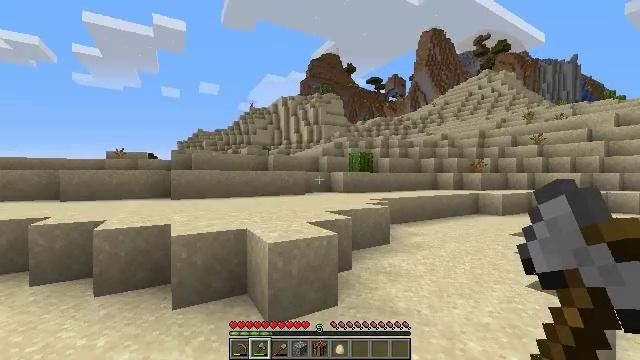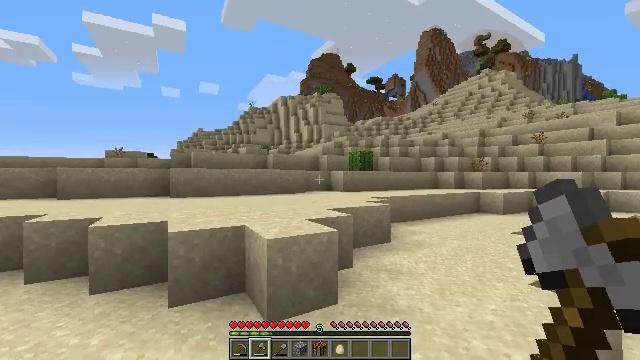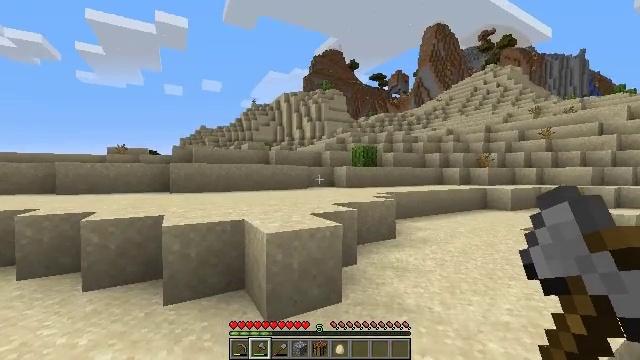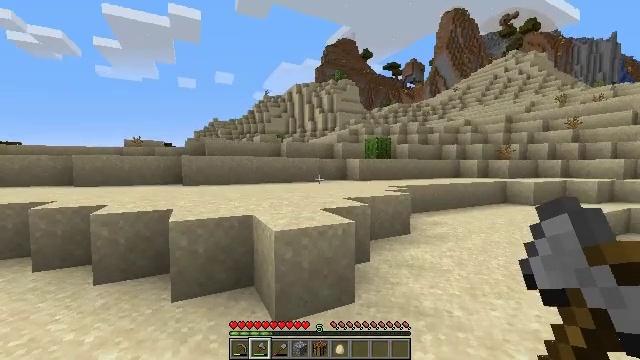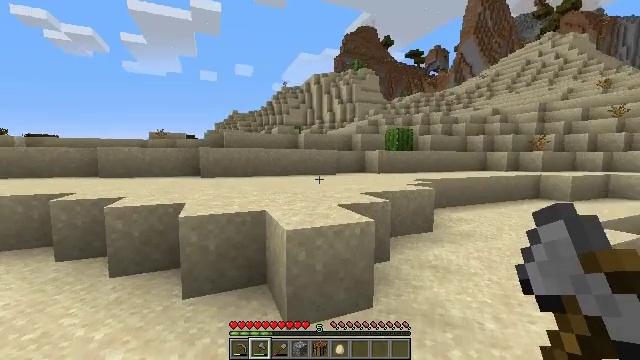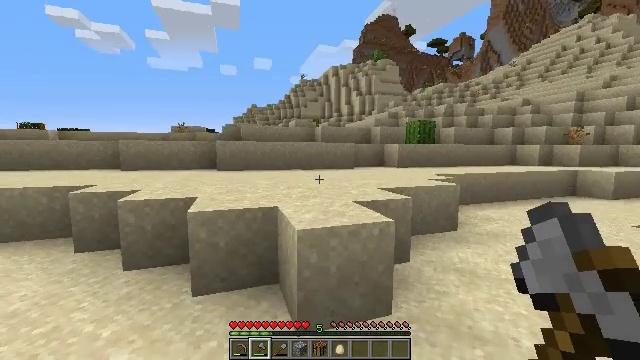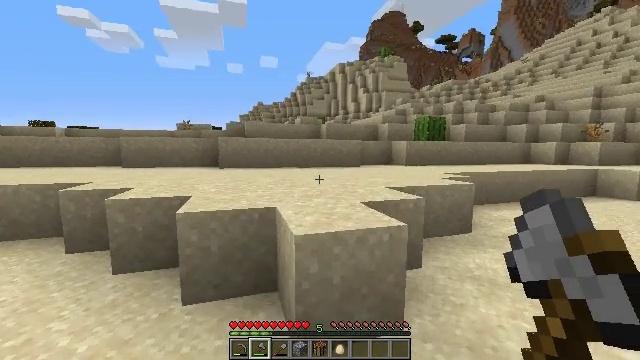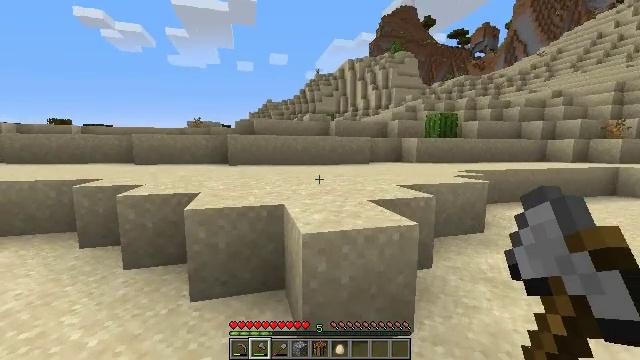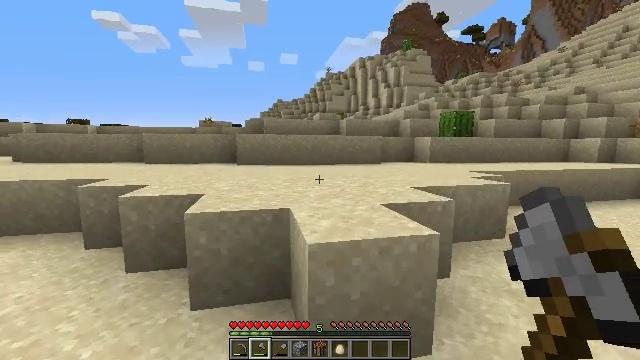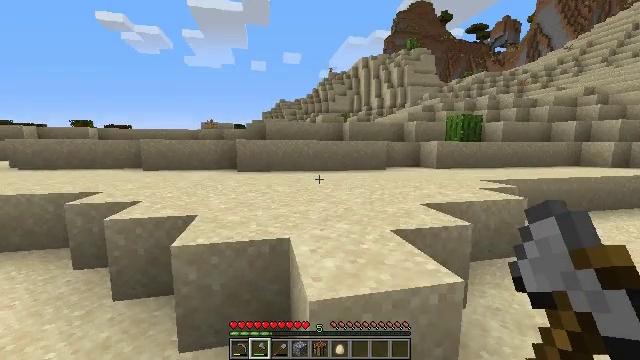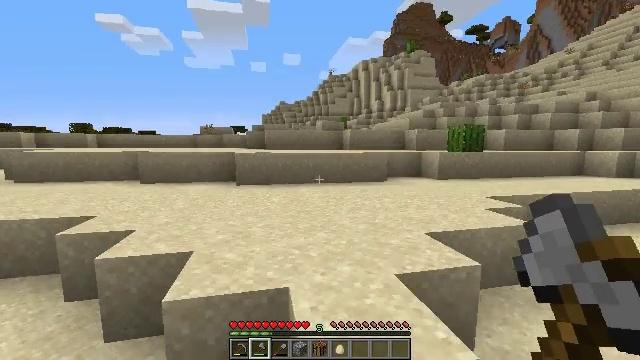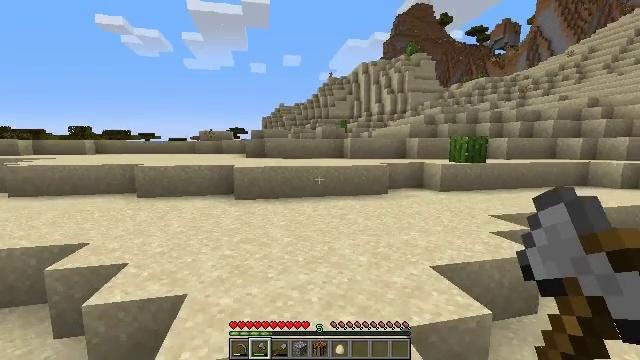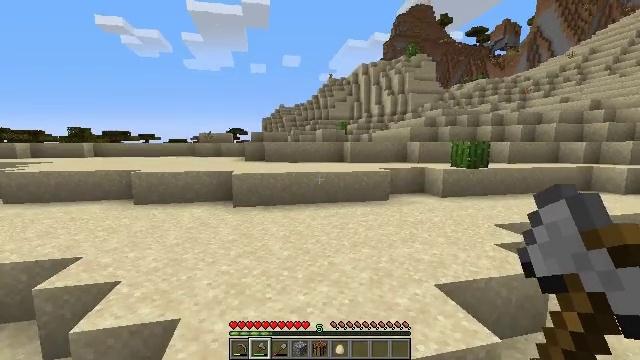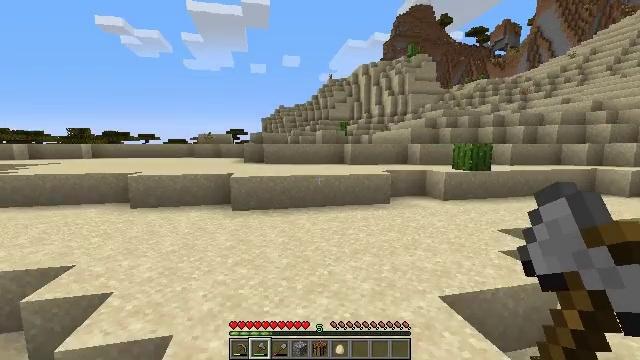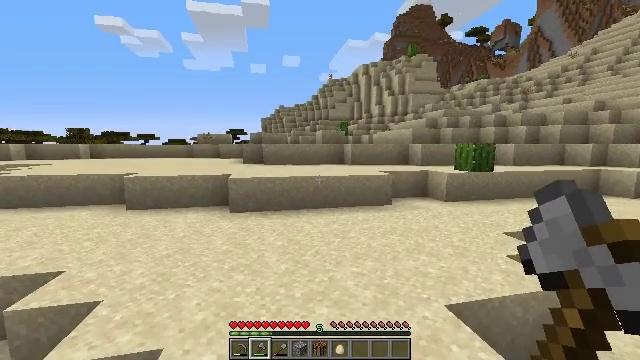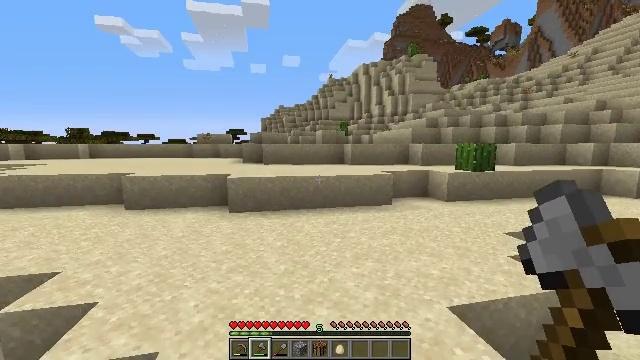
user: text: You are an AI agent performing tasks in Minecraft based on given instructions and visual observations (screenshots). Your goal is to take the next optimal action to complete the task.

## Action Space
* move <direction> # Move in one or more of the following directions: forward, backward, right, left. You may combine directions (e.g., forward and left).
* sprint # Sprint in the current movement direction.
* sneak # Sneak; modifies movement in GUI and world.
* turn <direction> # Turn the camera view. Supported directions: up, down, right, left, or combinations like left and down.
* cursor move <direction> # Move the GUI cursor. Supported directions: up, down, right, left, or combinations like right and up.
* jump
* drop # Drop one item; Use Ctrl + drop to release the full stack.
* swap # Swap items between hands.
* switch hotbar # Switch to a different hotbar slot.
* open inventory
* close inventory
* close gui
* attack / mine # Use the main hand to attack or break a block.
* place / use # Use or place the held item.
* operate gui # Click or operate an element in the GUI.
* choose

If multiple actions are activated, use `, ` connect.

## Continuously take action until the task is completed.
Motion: motion action
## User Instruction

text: Harvest coarse dirt by holding left button.
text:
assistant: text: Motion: move forward
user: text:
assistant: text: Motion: move forward
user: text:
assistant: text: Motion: move forward, turn left and down
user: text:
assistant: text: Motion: move forward, turn left and down
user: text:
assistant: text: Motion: move forward, turn left and down
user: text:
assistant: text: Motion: move forward, turn left
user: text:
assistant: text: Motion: move forward, turn left
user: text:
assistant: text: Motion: move forward, turn left
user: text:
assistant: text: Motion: move forward, jump
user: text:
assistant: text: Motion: move forward, jump
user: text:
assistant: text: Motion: move forward, jump
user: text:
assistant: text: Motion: move forward, jump
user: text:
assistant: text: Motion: move forward
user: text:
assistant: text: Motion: move forward
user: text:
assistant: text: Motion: move forward
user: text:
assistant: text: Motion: move forward
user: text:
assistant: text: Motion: move forward
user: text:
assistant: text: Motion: move forward
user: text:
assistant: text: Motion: move forward
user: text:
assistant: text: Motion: move forward
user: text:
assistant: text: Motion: move forward
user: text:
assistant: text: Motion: move forward
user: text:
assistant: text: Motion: move forward
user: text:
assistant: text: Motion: move forward
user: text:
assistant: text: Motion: move forward
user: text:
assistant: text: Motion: move forward
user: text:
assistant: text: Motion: move forward
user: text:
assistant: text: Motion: move forward
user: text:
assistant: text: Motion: move forward
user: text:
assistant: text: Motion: move forward